Question: I have this source code:
'''
idx=0
b=plt.psd(dOD[:,idx],Fs=self.fs,NFFT=512)
B=np.zeros((2*len(self.Chan),len(b[0])))
B[idx,:]=20*log10(b[0])
c=plt.psd(dOD_filt[:,idx],Fs=self.fs,NFFT=512)
C=np.zeros((2*len(self.Chan),len(b[0])))
C[idx,:]=20*log10(c[0])
for idx in range(2*len(self.Chan)):
b=plt.psd(dOD[:,idx],Fs=self.fs,NFFT=512)
B[idx,:]=20*log10(b[0])
c=plt.psd(dOD_filt[:,idx],Fs=self.fs,NFFT=512)
C[idx,:]=20*log10(c[0])
## Calculate the color scaling for the imshow()
aux1 = max(max(B[i,:]) for i in range(size(B,0)))
aux2 = min(min(B[i,:]) for i in range(size(B,0)))
bux1 = max(max(C[i,:]) for i in range(size(C,0)))
bux2 = min(min(C[i,:]) for i in range(size(C,0)))
scale1 = 0.75*max(aux1,bux1)
scale2 = 0.75*min(aux2,bux2)
fig, axes = plt.subplots(nrows=2, ncols=1,figsize=(7,7))#,sharey='True')
fig.subplots_adjust(wspace=0.24, hspace=0.35)
ii=find(c[1]>frange)[0]
## Making the plots
cax=axes[0].imshow(B, origin = 'lower',vmin=scale2,vmax=scale1)
axes[0].set_ylim((0,2*len(self.Chan)))
axes[0].set_xlabel(' Frequency (Hz) ')
axes[0].set_ylabel(' Channel Number ')
axes[0].set_title('Pre-Filtered')
cax2=axes[1].imshow(C, origin = 'lower',vmin=scale2,vmax=scale1)
axes[1].set_ylim(0,2*len(self.Chan))
axes[1].set_xlabel(' Frequency (Hz) ')
axes[1].set_ylabel(' Channel Number ')
axes[1].set_title('Post-Filtered')
axes[0].annotate('690nm', xy=((ii+1)/2, len(self.Chan)/2-1),
xycoords='data', va='center', ha='right')
axes[0].annotate('830nm', xy=((ii+1)/2, len(self.Chan)*3/2-1 ),
xycoords='data', va='center', ha='right')
axes[1].annotate('690nm', xy=((ii+1)/2, len(self.Chan)/2-1),
xycoords='data', va='center', ha='right')
axes[1].annotate('830nm', xy=((ii+1)/2, len(self.Chan)*3/2-1 ),
xycoords='data', va='center', ha='right')
axes[0].axis('tight')
axes[1].axis('tight')
## Set up the xlim to aprox frange Hz
axes[0].set_xlim(left=0,right=ii)
axes[1].set_xlim(left=0,right=ii)
## Make the xlabels become the actual frequency number
tickslabel=np.zeros((ii))
ticks = r_[0:ii:5]
tickslabel = linspace(0.,2.,size(ticks))
axes[0].set_xticks(ticks)
axes[0].set_xticklabels(tickslabel)
axes[1].set_xticks(ticks)
axes[1].set_xticklabels(tickslabel)
## Draw a line to separate the two different wave lengths, and name each region
l1 = Line2D([0,ii],[28,10],ls=':',color='black')
axes[0].add_line(l1)
axes[1].add_line(l1)
'''
This code generates this figure:

The fixed code to make the xticks looks properly are already inside the code, and the new plot is also shown.
How can I add a single colorbar (and give it a title) to both this subplots? (they are at same scale)
This colorbar should occupy the whole left side of the figure.
Inside the code there's a place I try to draw a line in both figures (at the same place), but none of those are shown. Why is that?
If you need any more information about my code (like the size of the data entered, just ask).
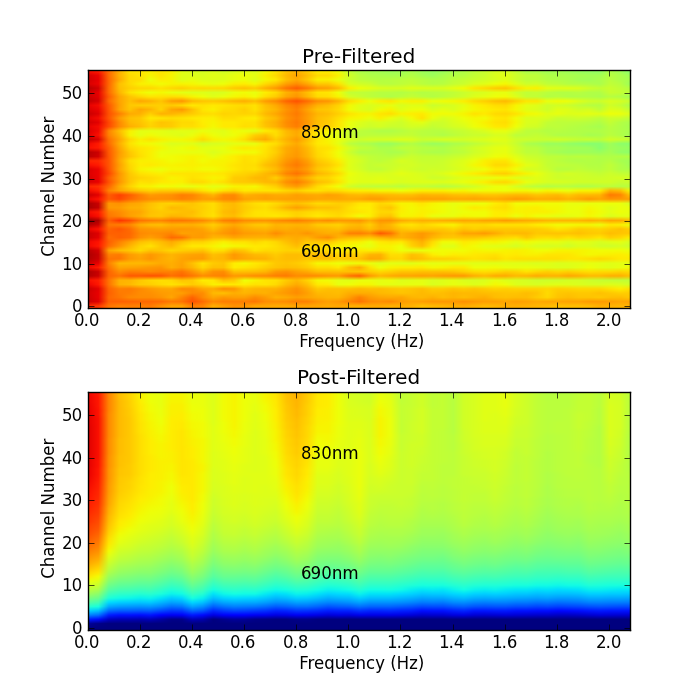
Answer: Your ticks variable appears to be all zeros:
'''
ticks=np.zeros((ii))
'''
but it should enumerate X locations (in axis coordinates) where you'd like the tick marks to go. When you call set_xticklabels, the list gives the text to show for each tick.
Here's a simple example showing how xlim, set_xticks, and set_xticklabels interact:
'''
from pylab import *
x = arange(128*128).reshape((128,128))
matshow(x)
xlim(right=64)
# xticks: where the xticks should go (indexes into x's columns)
xticks = r_[0:64:25]
gca().set_xticks(xticks)
# labels: text to show for each element of xticks
# here, we apply a multiplier just to show how the
# labels can differ from the xticks.
labels = ['%.1f' % (x,) for x in xticks * pi / 2]
gca().set_xticklabels(labels)
show()
'''